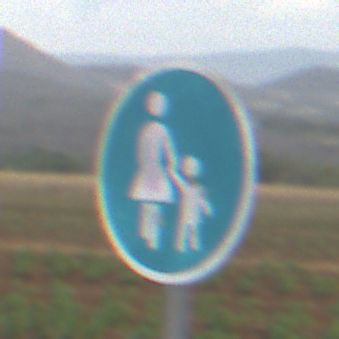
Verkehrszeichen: Gehweg
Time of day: Midday
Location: Outdoor (Nature)
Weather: PartlyCloudy
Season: NotSpecified
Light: Natural